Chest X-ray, AP view. Patient: 65 years old, sex M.
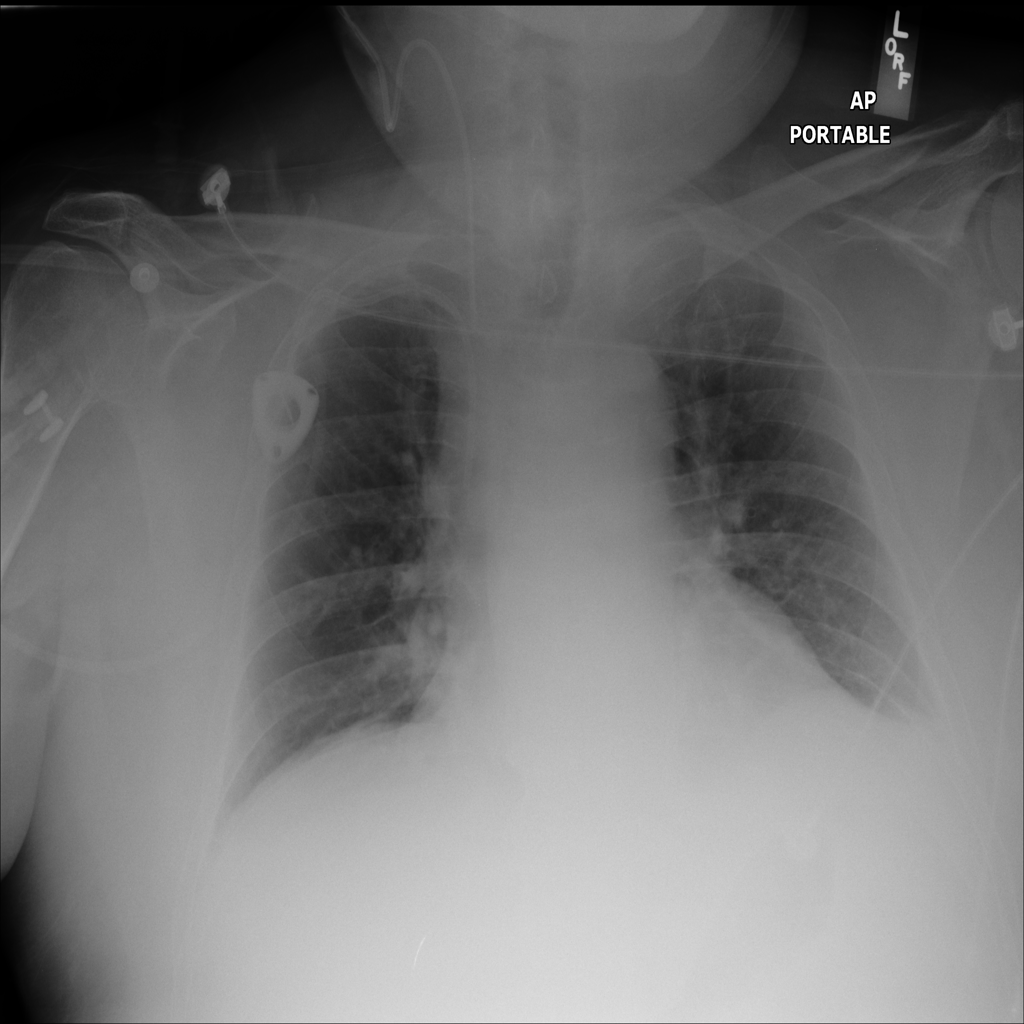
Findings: No Finding